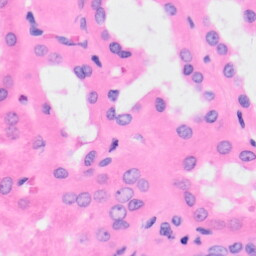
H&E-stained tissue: Kidney